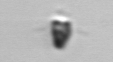
Label: Pyramimonas